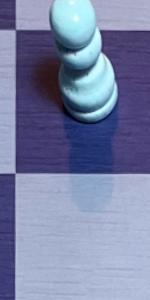
Label: Empty